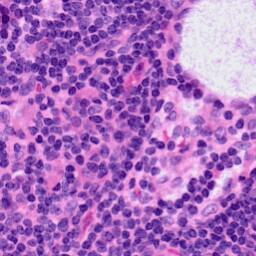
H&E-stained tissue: LymphNode